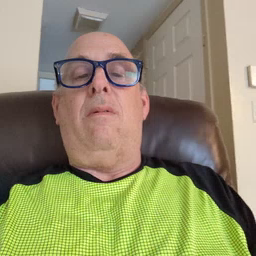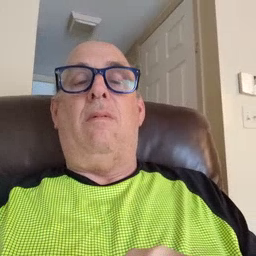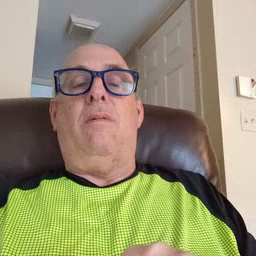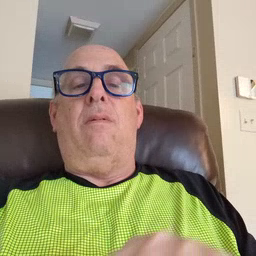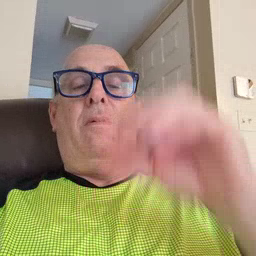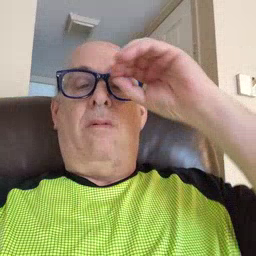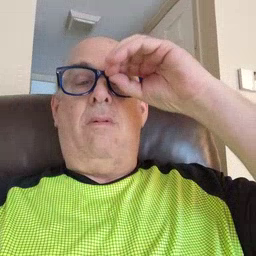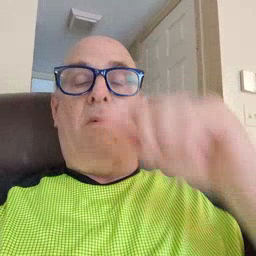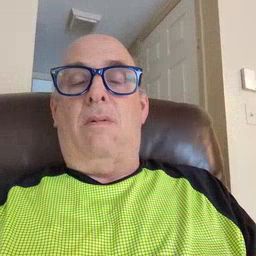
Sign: owie